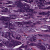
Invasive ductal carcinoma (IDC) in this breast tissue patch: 1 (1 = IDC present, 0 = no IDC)